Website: home-depot
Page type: customer-info-address
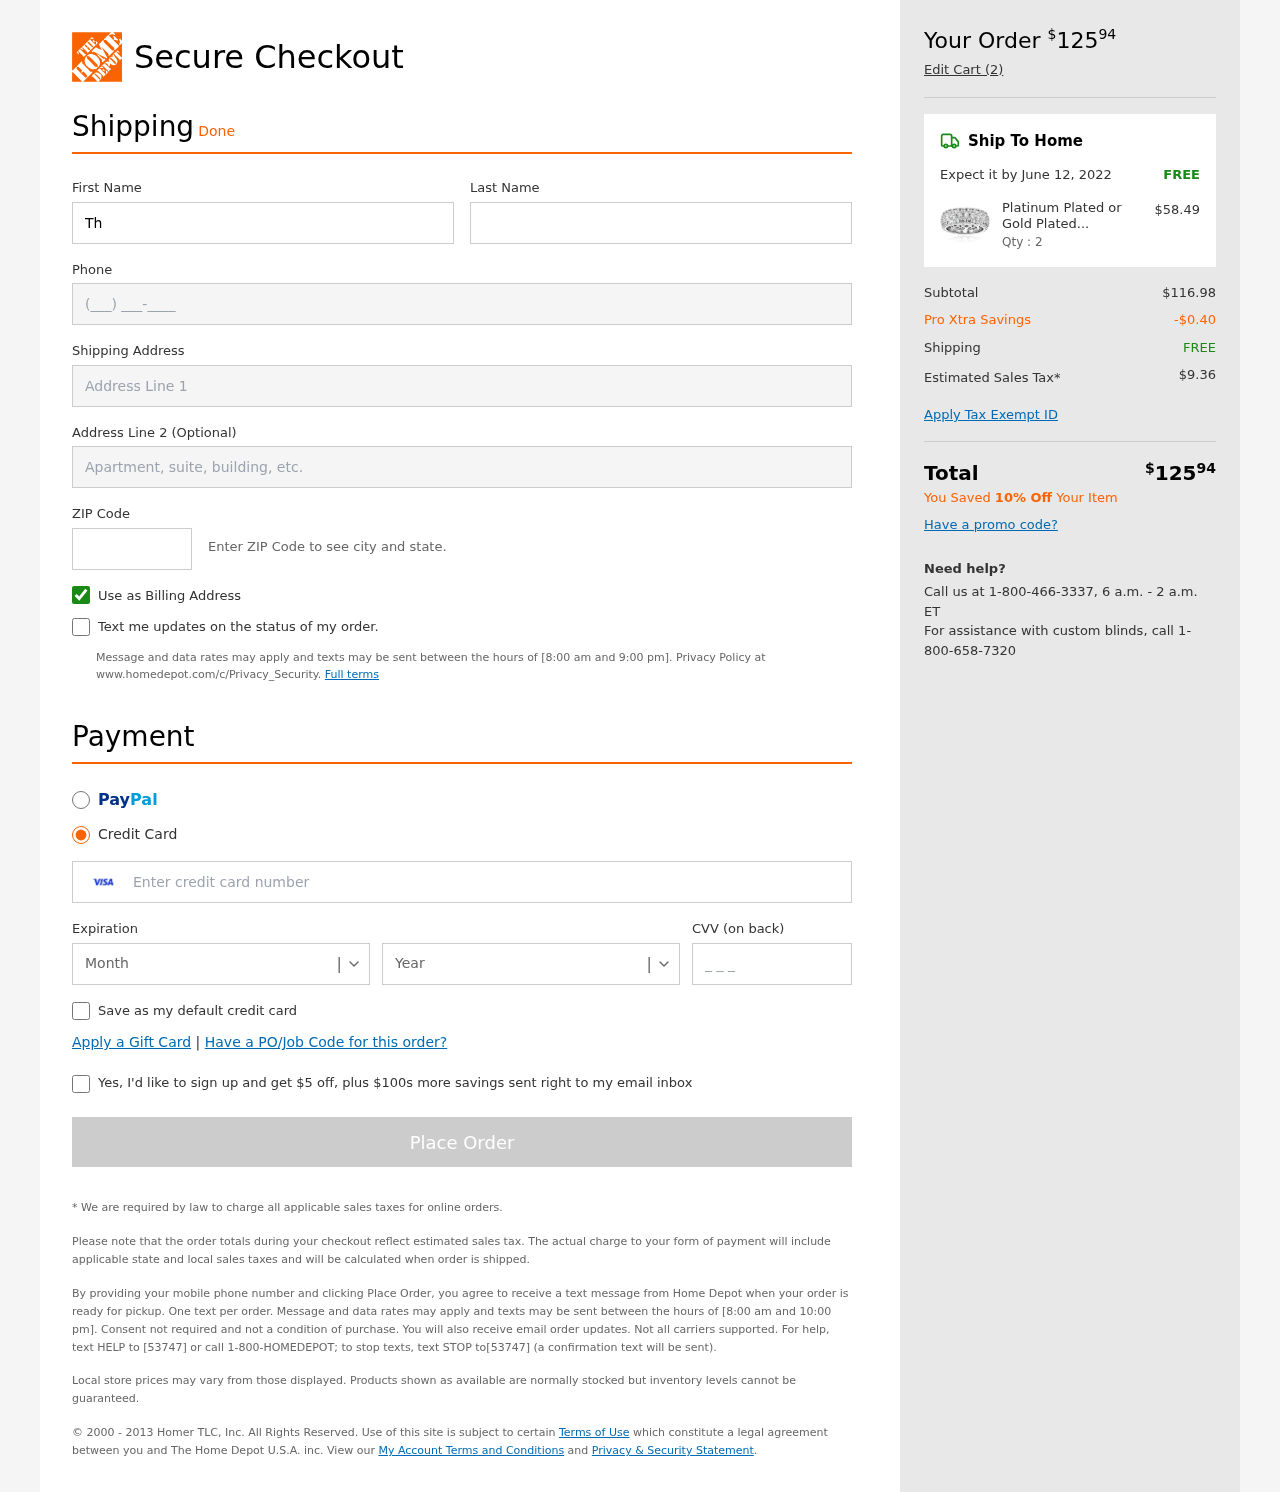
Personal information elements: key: PII_CARD_CVV
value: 173
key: PII_CARD_EXPIRY_MONTH
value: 02
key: PII_CARD_EXPIRY_YEAR
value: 27
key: PII_CARD_NUMBER
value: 4817 3601 0510 7828
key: PII_FIRSTNAME
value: Theresa
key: PII_LASTNAME
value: Johnson
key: PII_PHONE
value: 5073178949
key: PII_POSTCODE
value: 76518
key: PII_STREET
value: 2128 Simon Islands Apt. 954
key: PII_STREET2
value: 23276 Robinson Isle
Product elements: key: PRODUCT1_NAME
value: Platinum Plated or Gold Plated 3 Row Round Cut Pave Setting Ring with Swarovski Cubic Zirconia Plati
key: PRODUCT1_PRICE
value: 58.49
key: PRODUCT1_QUANTITY
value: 2
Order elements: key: ORDER_TOTAL
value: $12594
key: ORDER_NUM_ITEMS
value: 2
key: ORDER_DELIVERY_DATE
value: June 12, 2022
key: ORDER_SHIPPING_COST
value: FREE
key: ORDER_SUBTOTAL
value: $116.98
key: ORDER_DISCOUNT
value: -$0.40
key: ORDER_SHIPPING_COST2
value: FREE
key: ORDER_TAX
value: $9.36
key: ORDER_TOTAL2
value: $12594
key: ORDER_SAVINGS_MESSAGE
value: You Saved 10% Off Your Item